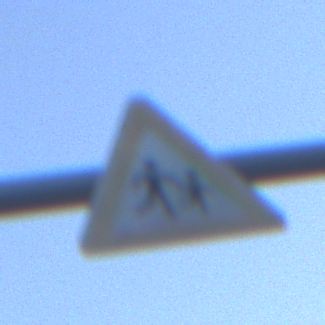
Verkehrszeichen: KinderLinks
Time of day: SunriseSunset
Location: Outdoor (RoadRail)
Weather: Clear
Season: NotSpecified
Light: Natural